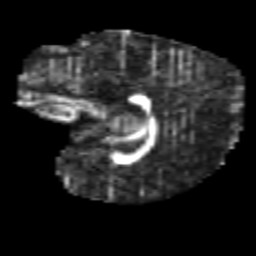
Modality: FA
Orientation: sagittal
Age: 6
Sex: male
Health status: healthy